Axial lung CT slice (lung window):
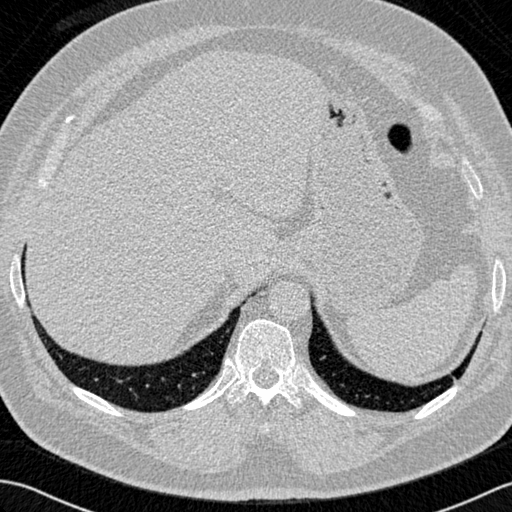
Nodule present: no